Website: lowes
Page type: customer-info-address
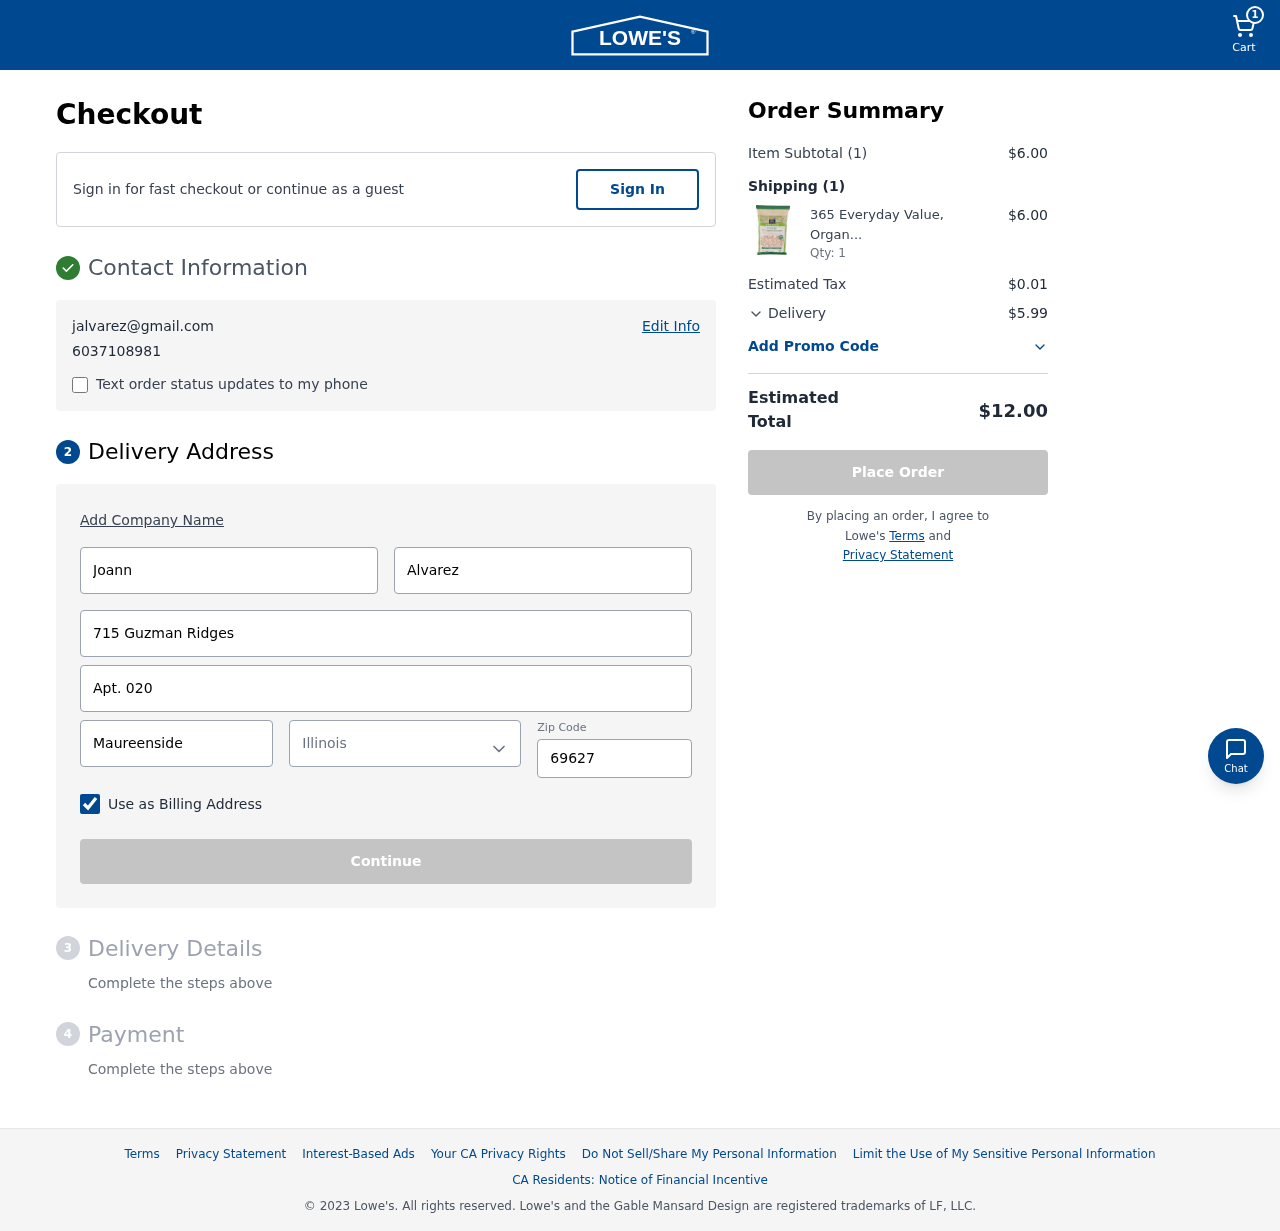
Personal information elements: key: PII_CITY
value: Maureenside
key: PII_EMAIL
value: jalvarez@gmail.com
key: PII_FIRSTNAME
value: Joann
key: PII_LASTNAME
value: Alvarez
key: PII_PHONE
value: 6037108981
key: PII_POSTCODE
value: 69627
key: PII_STATE
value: Illinois
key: PII_STREET
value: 715 Guzman Ridges
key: PII_STREET2
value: Apt. 020
Product elements: key: PRODUCT1_NAME
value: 365 Everyday Value, Organic Crunchy Cinnamon Squares, 28 oz
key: PRODUCT1_QUANTITY
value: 1
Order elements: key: ORDER_NUM_ITEMS
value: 1
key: ORDER_SUBTOTAL
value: $6.00
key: ORDER_NUM_ITEMS2
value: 1
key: ORDER_SUBTOTAL2
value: $6.00
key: ORDER_TAX
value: $0.01
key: ORDER_SHIPPING_COST
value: $5.99
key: ORDER_TOTAL
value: $12.00